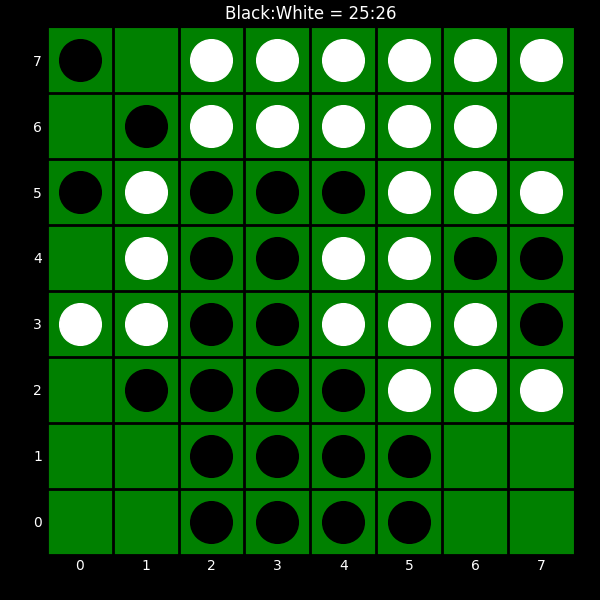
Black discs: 25
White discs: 26